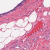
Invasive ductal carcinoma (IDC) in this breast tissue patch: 0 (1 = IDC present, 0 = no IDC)